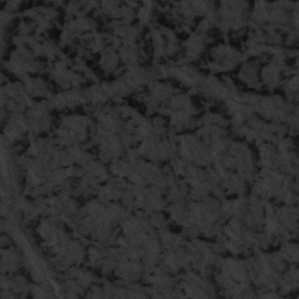
Label: frost